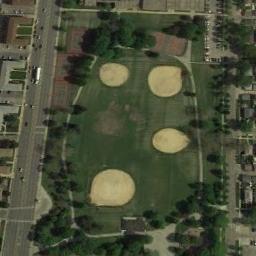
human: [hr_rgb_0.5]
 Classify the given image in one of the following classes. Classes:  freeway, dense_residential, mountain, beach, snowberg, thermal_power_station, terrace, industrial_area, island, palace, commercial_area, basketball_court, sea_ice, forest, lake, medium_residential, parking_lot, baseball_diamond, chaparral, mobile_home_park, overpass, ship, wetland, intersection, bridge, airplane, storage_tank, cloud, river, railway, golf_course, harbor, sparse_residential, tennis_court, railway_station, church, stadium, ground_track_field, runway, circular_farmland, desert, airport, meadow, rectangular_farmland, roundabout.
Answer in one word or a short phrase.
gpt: baseball_diamond